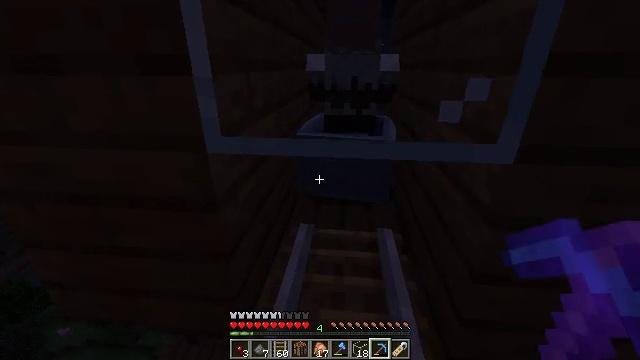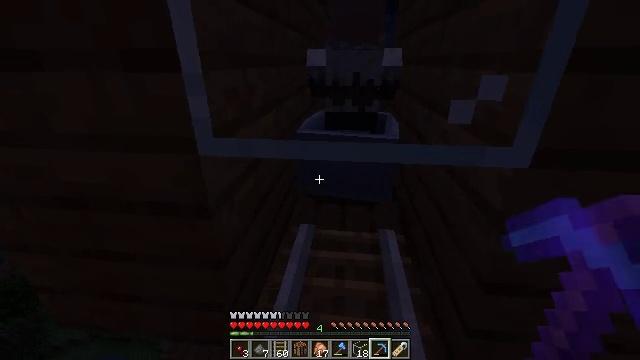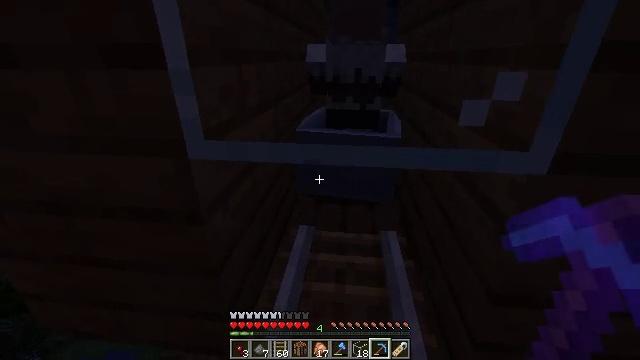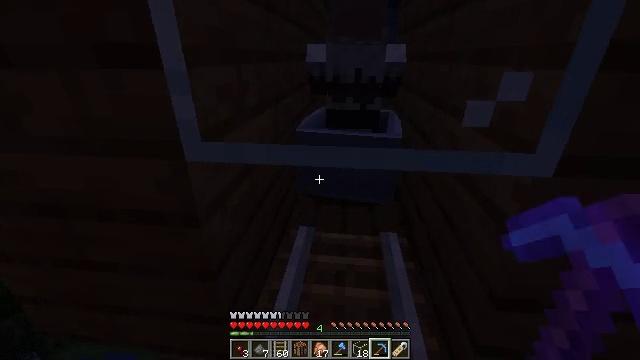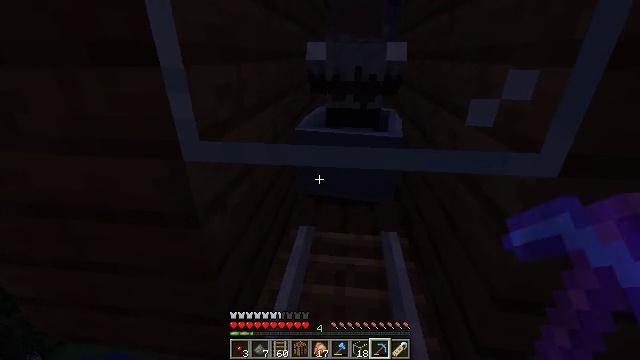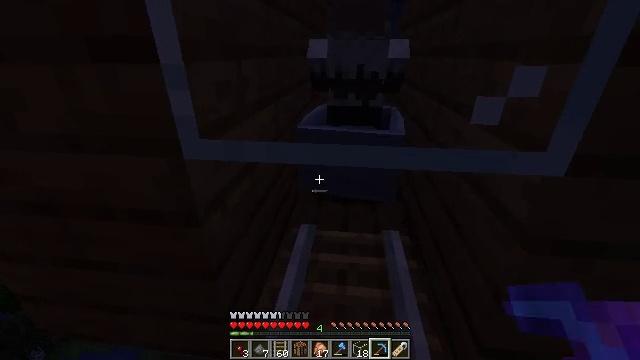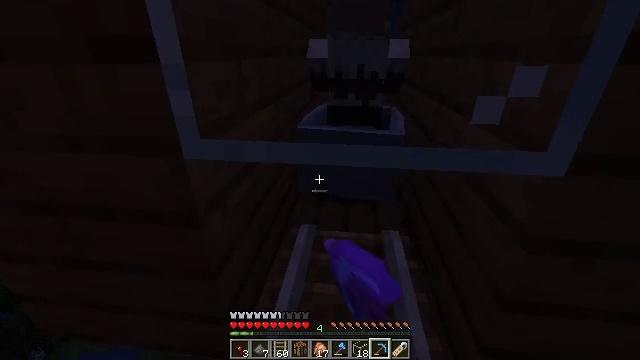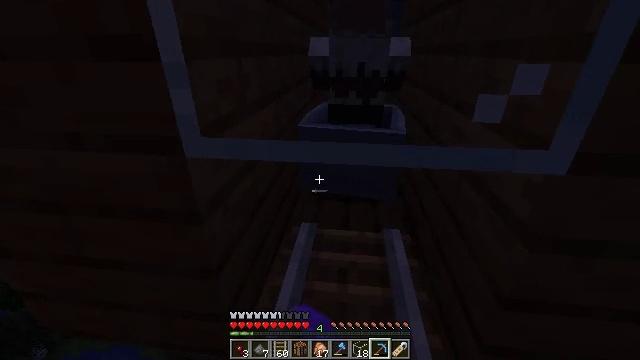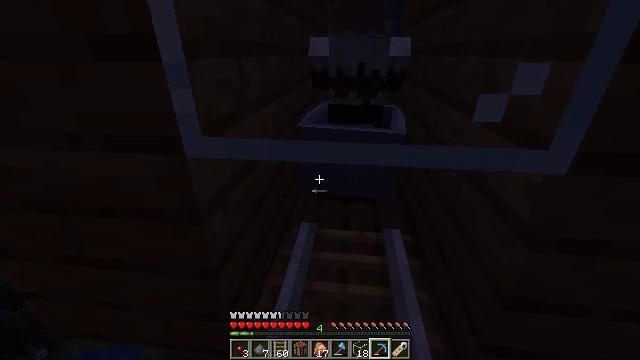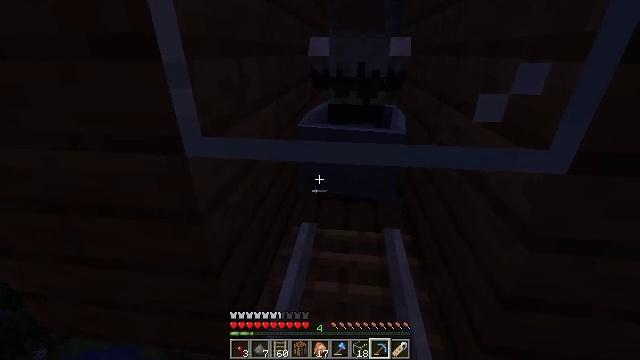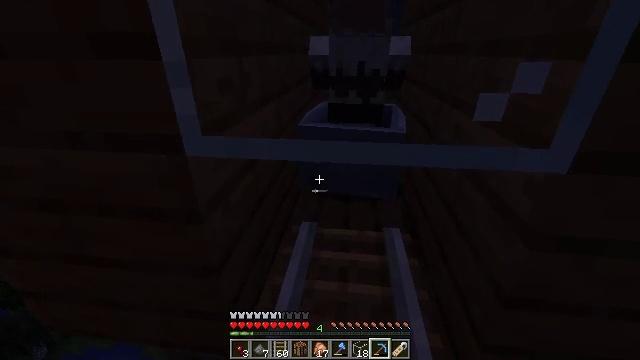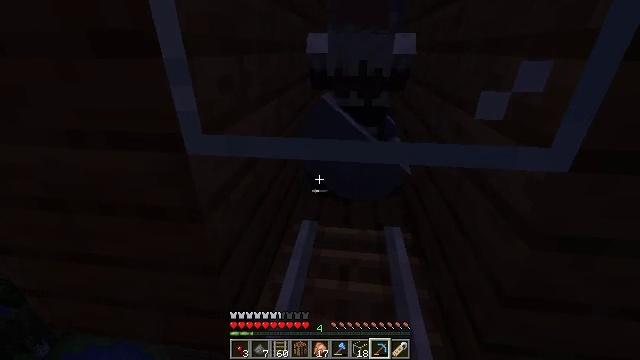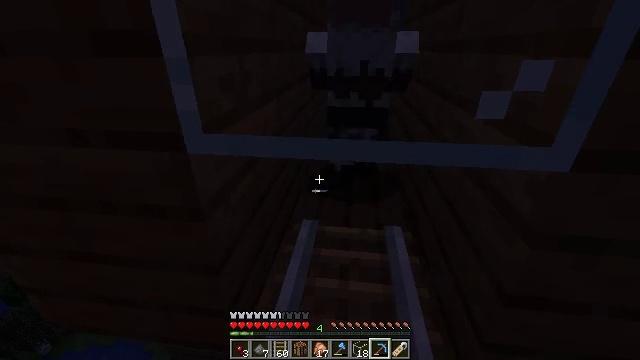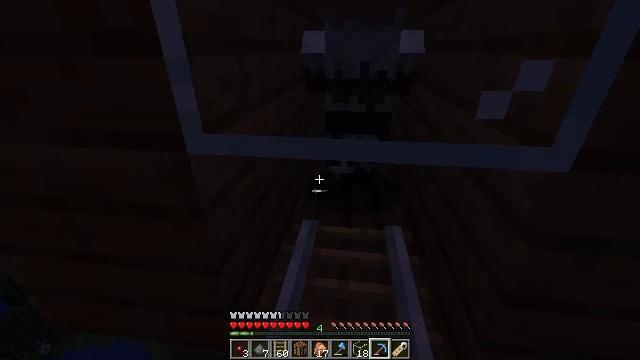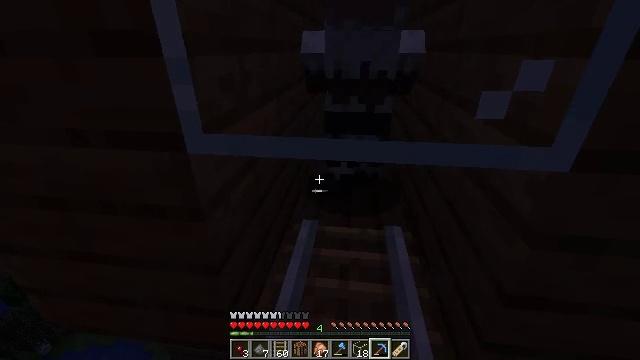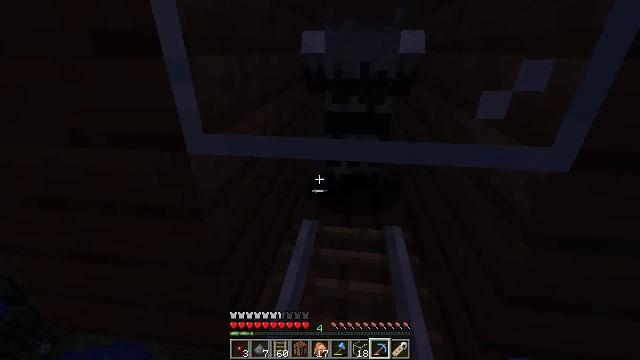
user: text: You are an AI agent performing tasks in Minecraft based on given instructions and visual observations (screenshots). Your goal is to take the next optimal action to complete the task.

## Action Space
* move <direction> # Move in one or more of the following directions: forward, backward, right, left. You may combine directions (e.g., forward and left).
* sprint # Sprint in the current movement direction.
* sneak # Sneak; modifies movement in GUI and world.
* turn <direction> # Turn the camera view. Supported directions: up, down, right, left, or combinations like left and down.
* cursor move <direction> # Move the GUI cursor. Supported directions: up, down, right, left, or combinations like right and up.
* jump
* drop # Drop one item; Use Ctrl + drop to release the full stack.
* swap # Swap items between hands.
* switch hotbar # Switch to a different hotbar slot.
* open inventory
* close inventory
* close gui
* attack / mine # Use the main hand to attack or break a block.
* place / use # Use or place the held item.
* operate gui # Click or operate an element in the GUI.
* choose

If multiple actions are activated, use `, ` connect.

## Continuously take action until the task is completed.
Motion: motion action
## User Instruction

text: Attack the glass to break it.
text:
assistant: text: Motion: move forward, sneak
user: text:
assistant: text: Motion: sneak
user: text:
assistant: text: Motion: sneak
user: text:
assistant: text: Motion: sneak
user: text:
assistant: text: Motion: sneak, attack / mine
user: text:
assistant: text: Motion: sneak, attack / mine
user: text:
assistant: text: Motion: sneak, attack / mine
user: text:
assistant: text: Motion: sneak, attack / mine
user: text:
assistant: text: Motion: sneak
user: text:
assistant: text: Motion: sneak
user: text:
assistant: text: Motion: sneak
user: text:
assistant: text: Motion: sneak
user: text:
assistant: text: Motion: sneak
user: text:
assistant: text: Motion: sneak
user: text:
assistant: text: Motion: sneak
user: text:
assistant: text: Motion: sneak
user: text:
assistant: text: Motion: sneak
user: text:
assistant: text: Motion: sneak
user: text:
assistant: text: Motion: sneak
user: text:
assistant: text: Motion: sneak
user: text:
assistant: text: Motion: sneak, turn right
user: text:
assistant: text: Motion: sneak, turn right
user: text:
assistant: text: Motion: sneak
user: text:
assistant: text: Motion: sneak, turn right
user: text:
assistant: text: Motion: sneak
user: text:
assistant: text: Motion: sneak
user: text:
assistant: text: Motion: sneak
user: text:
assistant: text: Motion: sneak
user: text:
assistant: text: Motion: sneak
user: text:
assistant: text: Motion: sneak